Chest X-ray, AP view. Patient: 60 years old, sex M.
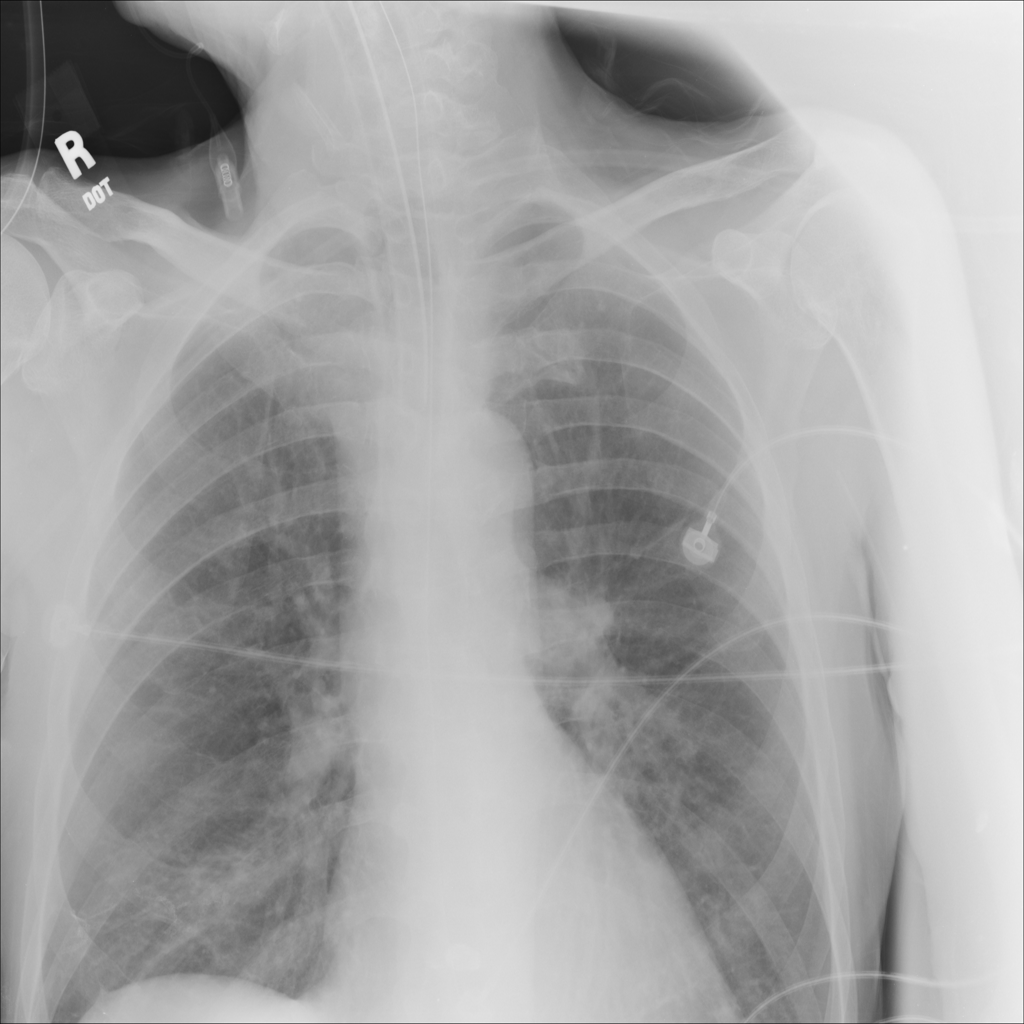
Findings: Nodule